Question: I have a iOS project that compiles and work just fine on my macbook pro but when I try to run it from my iMac, it compiles just fine but crashes on an error that looks like this:
'''
[NSPersistentStoreCoordinator MR_setDefaultStoreCoordinator:]: unrecognized selector sent to class 0x74c354
'''
This method, I am calling from my appDelegate and it works just perfectly fine on my macbook pro. I thought it could be a problem with the Pods I am using but the settings are identical on my 2 machines.
(same Podfile.lock, cocoapods 0.27.1, Ruby 2.0, Xcode 5.0.1 on both machines)
The only thing where I see a difference is that I can't configure the "architectures" on my iMac in the build settings. They don't even appear there at all. The same is true for the pods targets. (see image below)

Any idea on what could be wrong with my settings or environment?
Thanks!
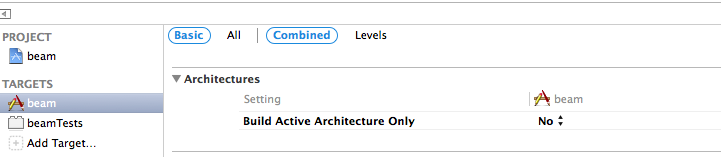
Answer: You need to switch from the "Basic" view to the "All" view to see and change the architectures.